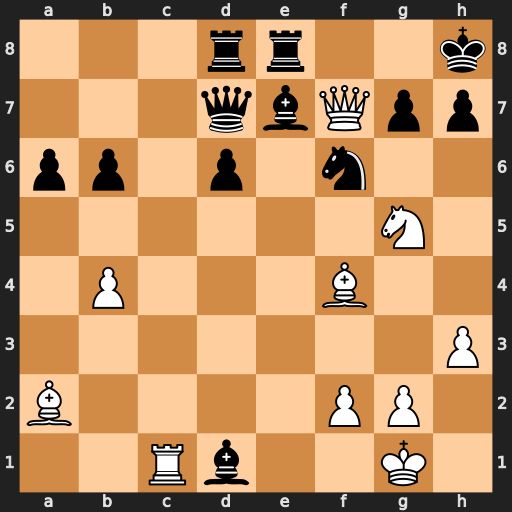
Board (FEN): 3rr2k/3qbQpp/pp1p1n2/6N1/1P3B2/7P/B4PP1/2Rb2K1
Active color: w
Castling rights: -
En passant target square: -
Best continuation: Qg8+ Nxg8 Nf7#